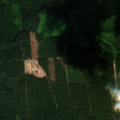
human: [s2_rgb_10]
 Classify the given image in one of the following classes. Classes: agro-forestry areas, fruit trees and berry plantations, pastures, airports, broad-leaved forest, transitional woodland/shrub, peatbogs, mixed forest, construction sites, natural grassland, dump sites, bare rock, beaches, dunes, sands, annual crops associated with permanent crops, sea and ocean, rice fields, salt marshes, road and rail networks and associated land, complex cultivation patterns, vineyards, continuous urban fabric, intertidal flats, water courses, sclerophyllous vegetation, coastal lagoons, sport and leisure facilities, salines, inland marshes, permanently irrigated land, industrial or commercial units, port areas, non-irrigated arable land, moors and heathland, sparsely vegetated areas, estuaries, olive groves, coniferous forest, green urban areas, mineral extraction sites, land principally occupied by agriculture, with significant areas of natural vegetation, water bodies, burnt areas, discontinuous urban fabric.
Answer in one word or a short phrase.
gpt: pastures, coniferous forest, mixed forest, inland marshes